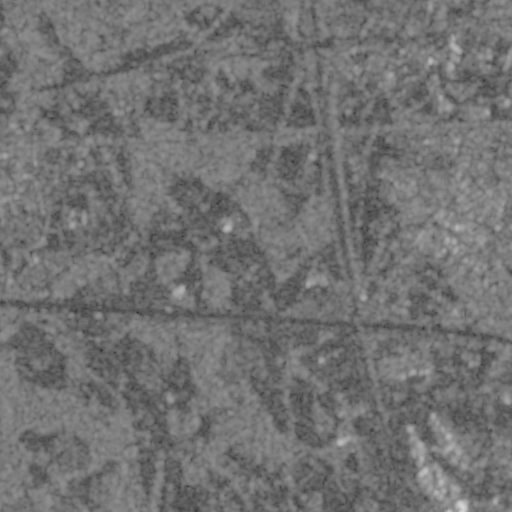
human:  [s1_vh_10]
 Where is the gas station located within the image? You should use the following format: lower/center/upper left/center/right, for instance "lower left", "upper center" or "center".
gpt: The gas station is located in the lower right of the image.
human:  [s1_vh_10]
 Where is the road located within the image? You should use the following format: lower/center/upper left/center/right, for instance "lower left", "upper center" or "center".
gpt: There is no road in the image.

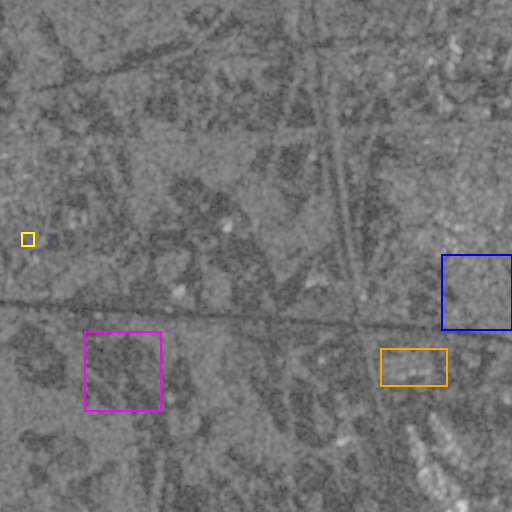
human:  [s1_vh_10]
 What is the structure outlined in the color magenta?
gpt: The structure outlined in magenta is a crop field.
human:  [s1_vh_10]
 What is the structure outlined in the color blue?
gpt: The structure outlined in blue is a park.
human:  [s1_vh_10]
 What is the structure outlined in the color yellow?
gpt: The structure outlined in yellow is a parking lot.
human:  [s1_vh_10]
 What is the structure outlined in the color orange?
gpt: The structure outlined in orange is a power substation.
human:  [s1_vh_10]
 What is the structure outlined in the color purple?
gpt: There is no purple outline.